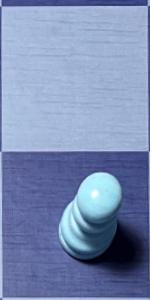
Label: Pawn_White